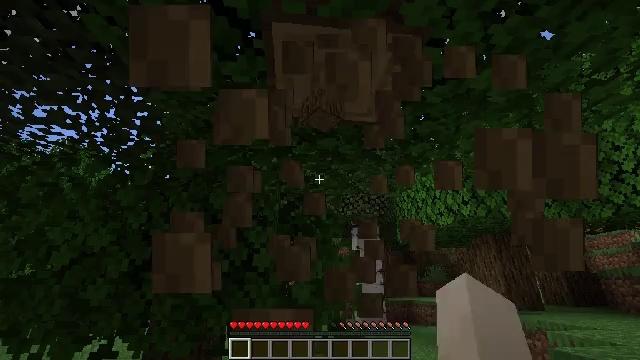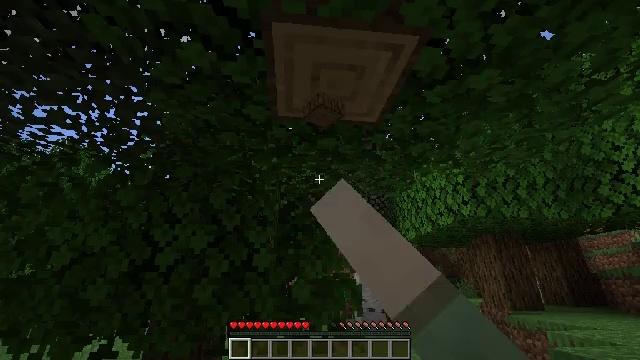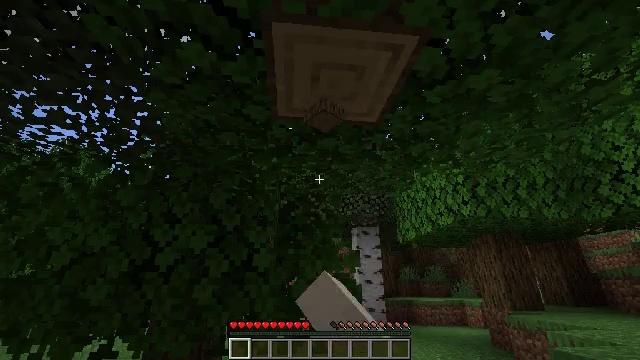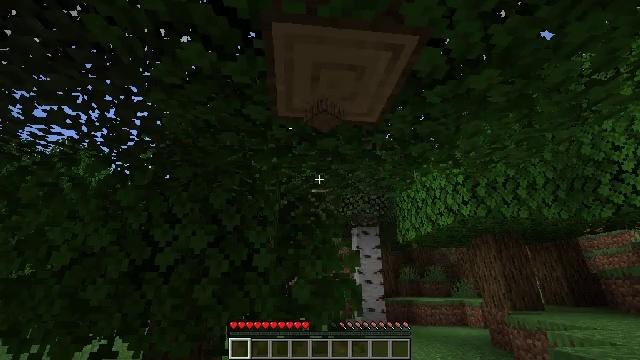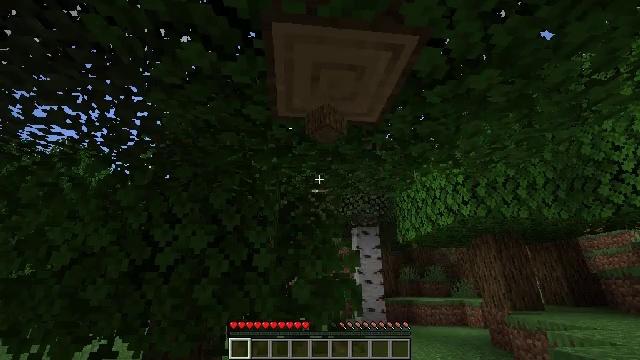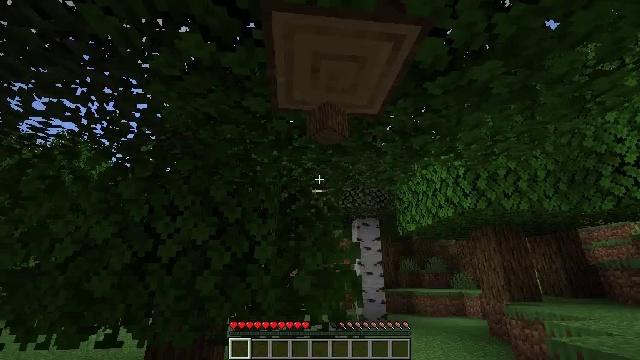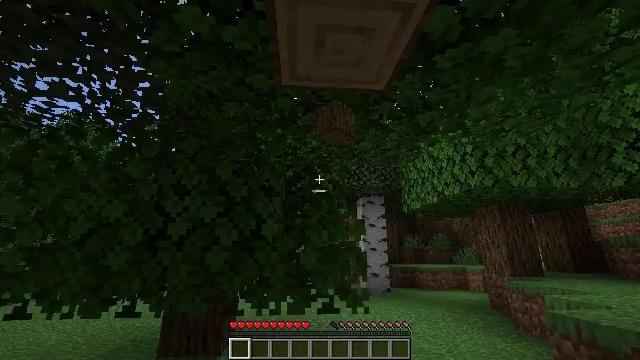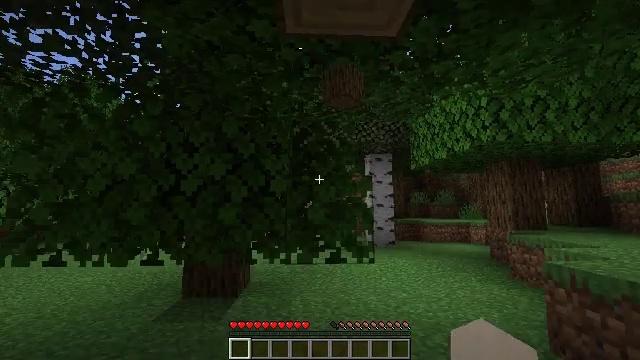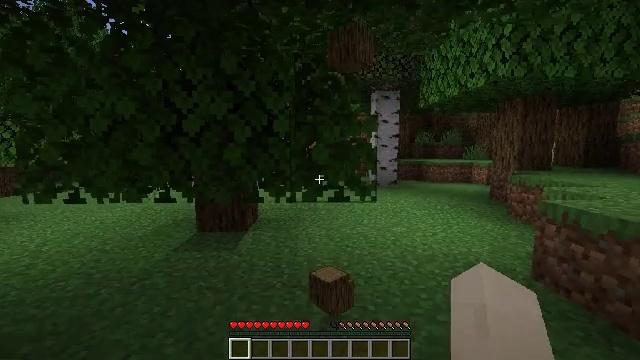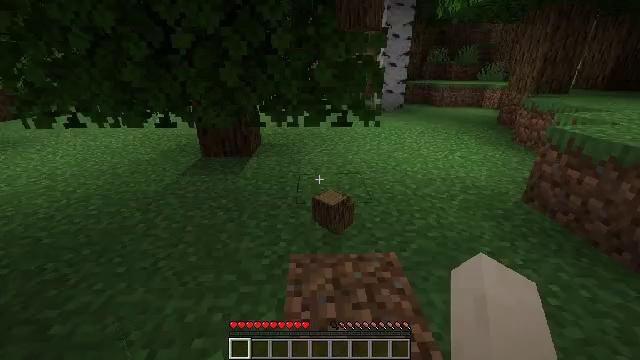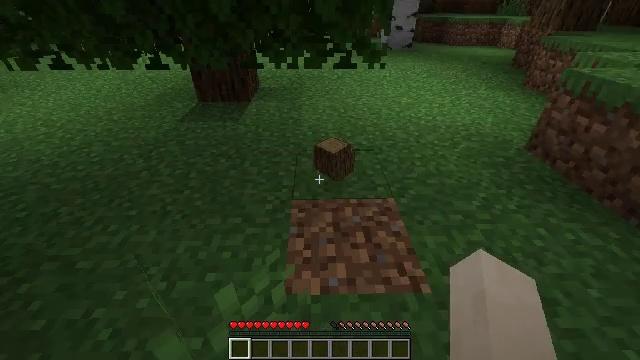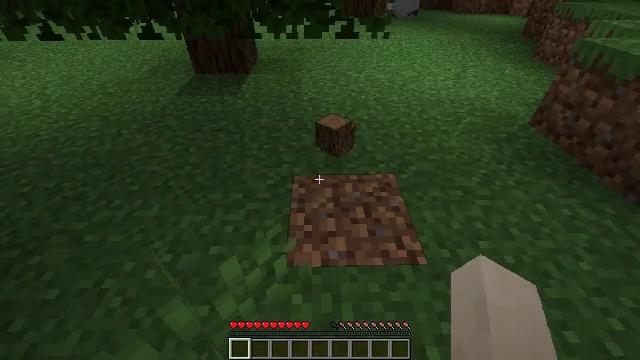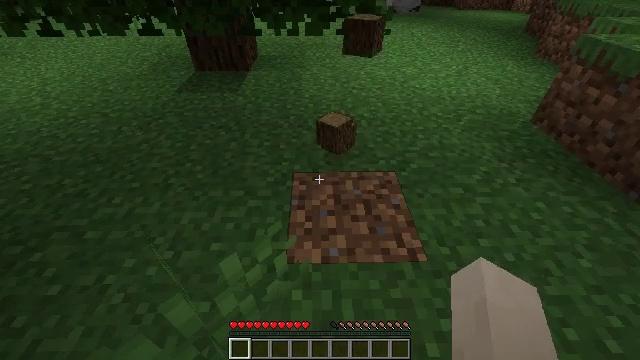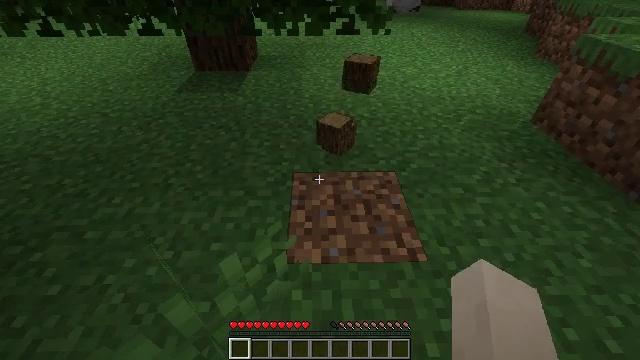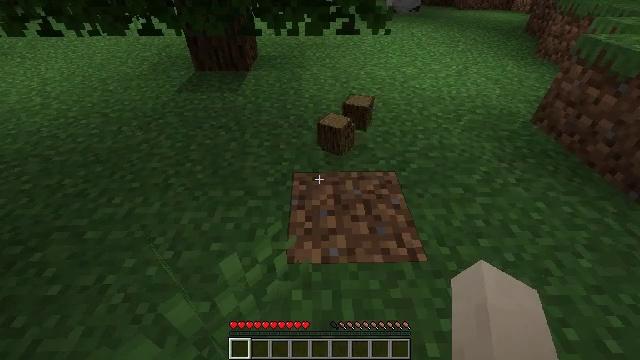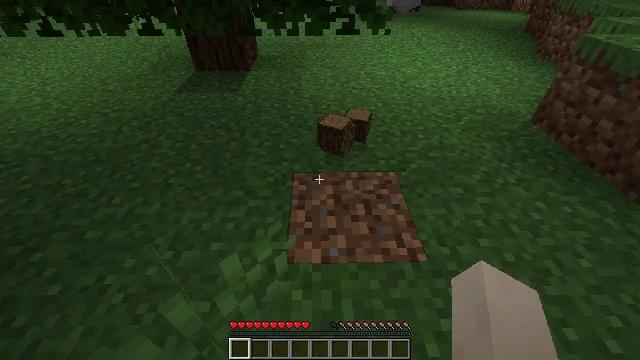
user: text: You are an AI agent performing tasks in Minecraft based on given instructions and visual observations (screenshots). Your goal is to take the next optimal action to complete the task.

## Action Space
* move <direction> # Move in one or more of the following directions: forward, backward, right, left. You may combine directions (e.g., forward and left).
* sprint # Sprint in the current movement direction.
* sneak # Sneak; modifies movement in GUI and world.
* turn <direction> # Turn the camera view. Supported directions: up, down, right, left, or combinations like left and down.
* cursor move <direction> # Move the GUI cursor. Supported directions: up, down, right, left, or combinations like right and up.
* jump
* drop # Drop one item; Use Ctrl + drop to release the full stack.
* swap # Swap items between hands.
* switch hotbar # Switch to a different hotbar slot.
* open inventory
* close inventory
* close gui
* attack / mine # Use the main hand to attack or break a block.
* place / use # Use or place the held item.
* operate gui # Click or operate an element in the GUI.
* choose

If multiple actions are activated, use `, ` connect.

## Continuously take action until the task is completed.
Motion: motion action
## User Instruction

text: Pick the peony from the grass.
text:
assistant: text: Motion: attack / mine
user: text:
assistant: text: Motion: attack / mine
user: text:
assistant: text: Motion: no_op
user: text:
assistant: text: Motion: no_op
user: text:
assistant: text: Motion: turn down
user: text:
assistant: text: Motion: turn left and down
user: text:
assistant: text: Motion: turn left and down
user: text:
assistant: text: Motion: turn down
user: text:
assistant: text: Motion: turn down
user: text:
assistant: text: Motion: turn down
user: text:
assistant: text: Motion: turn down
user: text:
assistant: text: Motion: no_op
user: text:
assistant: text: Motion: no_op
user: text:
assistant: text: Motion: no_op
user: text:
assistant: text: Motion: no_op
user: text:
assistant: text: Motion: no_op
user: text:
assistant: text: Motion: no_op
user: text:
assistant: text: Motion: no_op
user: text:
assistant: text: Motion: no_op
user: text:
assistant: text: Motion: no_op
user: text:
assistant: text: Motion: no_op
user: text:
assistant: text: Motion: move forward
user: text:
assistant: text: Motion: move forward
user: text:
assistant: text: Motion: move forward
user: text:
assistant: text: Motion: move forward
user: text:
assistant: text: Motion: move forward
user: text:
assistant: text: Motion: move forward
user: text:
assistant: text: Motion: move forward
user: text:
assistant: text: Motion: move forward
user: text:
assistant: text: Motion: move forward